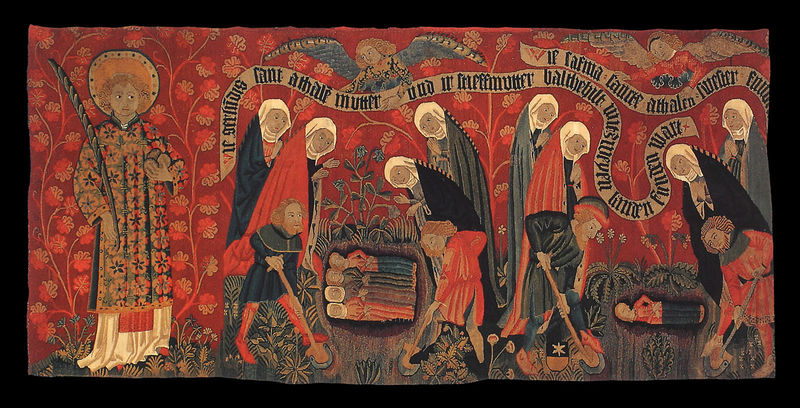
Titel: Legende der hl. Attala (linkes Teilstück)
Standort: Straßburg, Musée de l’oeuvre Notre-Dame (EU - F); Herkunftsort: Straßburg, Klosterkirche St. Stephan (EU - F)
Schlagwörter: frauen, grün, menschen, blumen, männer, rot, stoff, pflanzen, kinder, wandteppich, palme, römer, palmzweig, heilige, spaten, lateinisch, nonnen, schriftbänder, kindermord, beerdigungenranken